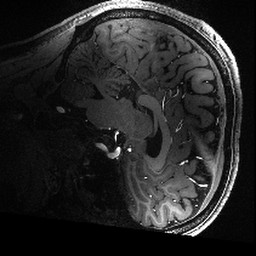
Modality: T1w
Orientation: sagittal
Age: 26
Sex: male
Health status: healthy
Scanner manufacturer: siemens
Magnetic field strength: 9.4 T
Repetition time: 3.8 s
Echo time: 0.0025 s